You are looking at the short-time Fourier spectrogram of a bearing's acceleration signal. Diagnose the bearing from this image, choosing from: normal, inner_race, outer_race, ball.
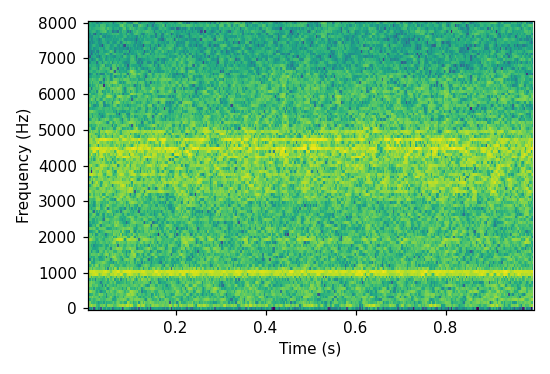
Answer: outer_race